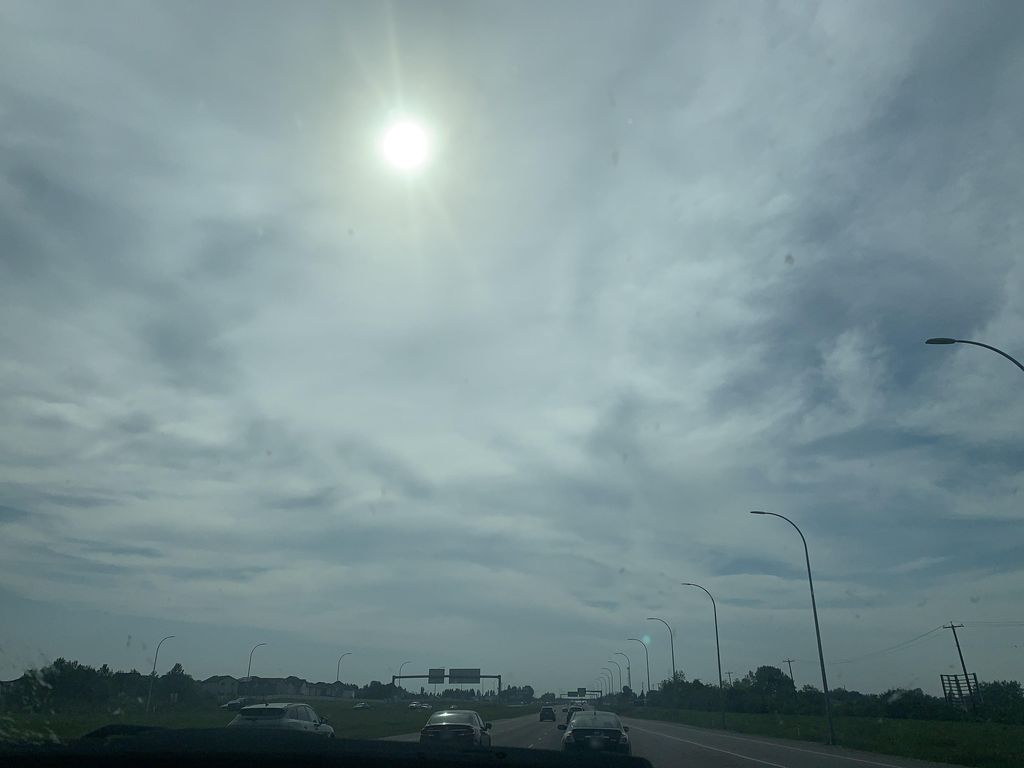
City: edmonton